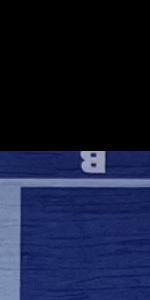
Label: Empty